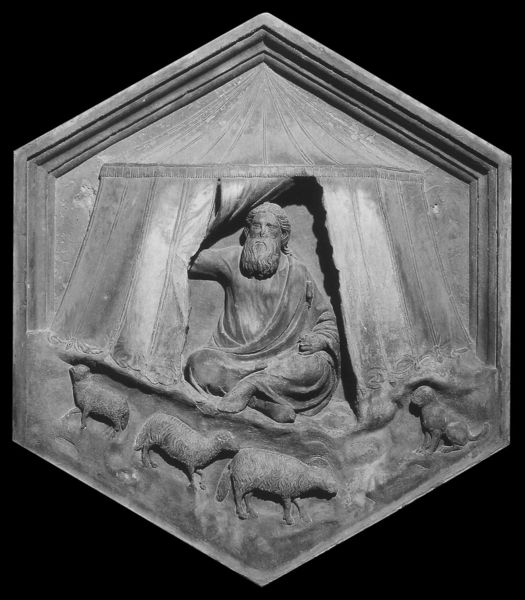
Titel: Reliefs vom Campanile des Domes in Florenz
Künstler: Andrea Pisano
Institution: Florenz, Museo dell’Opera del Duomo
Schlagwörter: mann, fenster, grau, holz, hund, bart, vorhang, sitzend, drei, relief, metall, schafe, hirte, achteck, sechseck, nomade, mannzelt